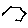
Label: hexagon